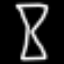
Label: hourglass